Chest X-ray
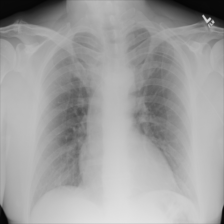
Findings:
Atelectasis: negative
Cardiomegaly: negative
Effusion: negative
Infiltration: negative
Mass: negative
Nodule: negative
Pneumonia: negative
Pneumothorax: negative
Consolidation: negative
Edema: negative
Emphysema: negative
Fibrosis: negative
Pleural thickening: negative
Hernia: negative